Question: in my report I have a selection option
'''
SELECT-OPTIONS: s_var for myvar.
'''
If i click the button 'more selection' I got a popup with standard SAP option. BUT I dont find the button 'multiple selection' inside this window. Is there a way how to activate the button?
thanks
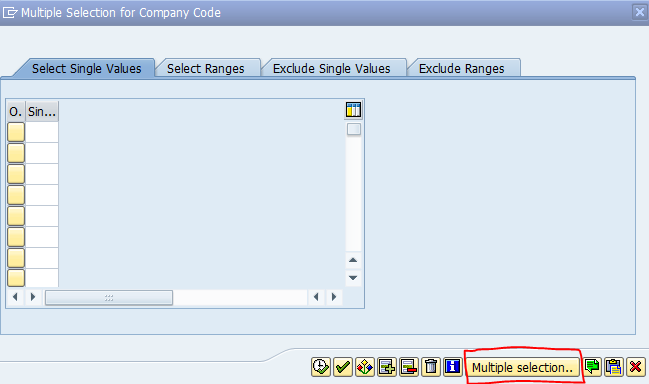
Answer: You need to add a search help.
'''
data: myvar type ybctest-werks.
SELECT-OPTIONS: s_var for myvar MATCHCODE OBJECT H_T001W_C.
'''
That should fix your problem.
This "just works" for standard fields like:
'''
data: myvar type t001w-werks.
SELECT-OPTIONS: s_var for myvar
'''
because that field has an explicit search help defined in the data dictionary (SE11->T001W->entry help/check tab).